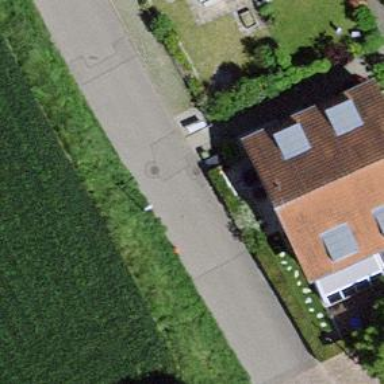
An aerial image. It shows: Footway along the road.